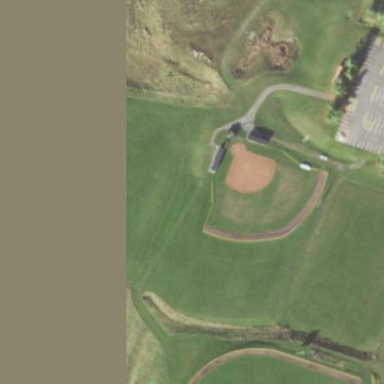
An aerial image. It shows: Baseball pitch for leisure and sports activities.